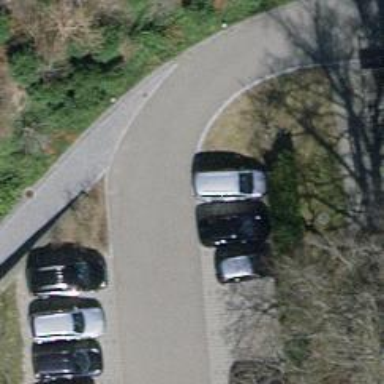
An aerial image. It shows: Parking aisle designated as service road.